Field crop: maize
Growth stage: 2
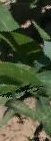
Species: maize